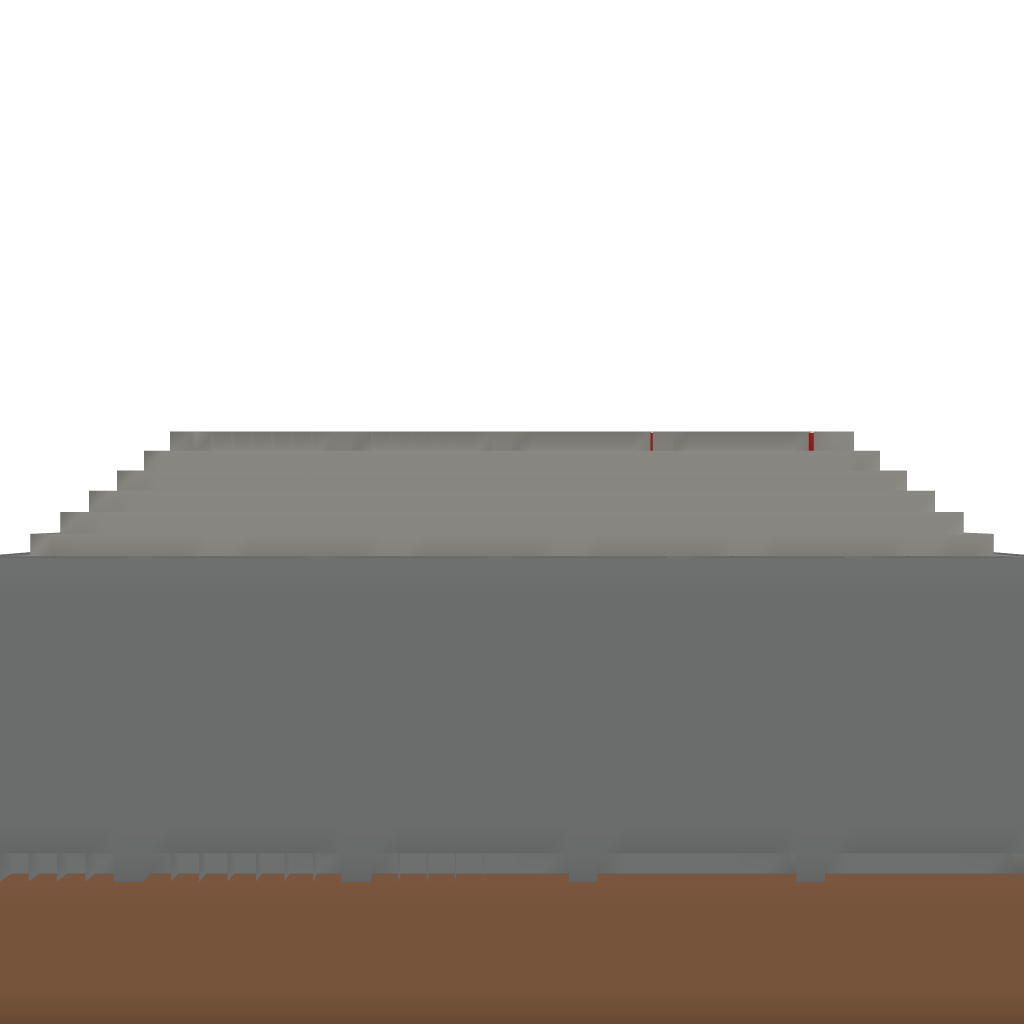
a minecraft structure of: [warp xp] Xp farm !